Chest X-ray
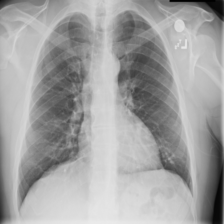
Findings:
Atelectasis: negative
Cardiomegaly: negative
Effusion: negative
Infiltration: negative
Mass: negative
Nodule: negative
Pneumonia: negative
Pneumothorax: negative
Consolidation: negative
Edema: negative
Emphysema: negative
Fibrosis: negative
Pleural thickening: negative
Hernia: negative